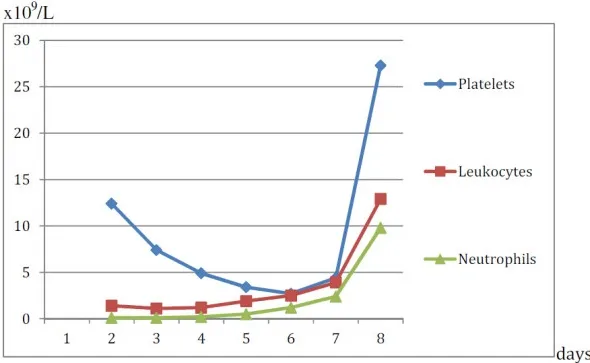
Evolution of platelets (x10
10
/. , leukocytes, and . Neutrophil (x10
9
/. Values.
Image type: pathology (immunostaining)